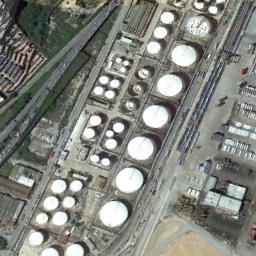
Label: storage_tank